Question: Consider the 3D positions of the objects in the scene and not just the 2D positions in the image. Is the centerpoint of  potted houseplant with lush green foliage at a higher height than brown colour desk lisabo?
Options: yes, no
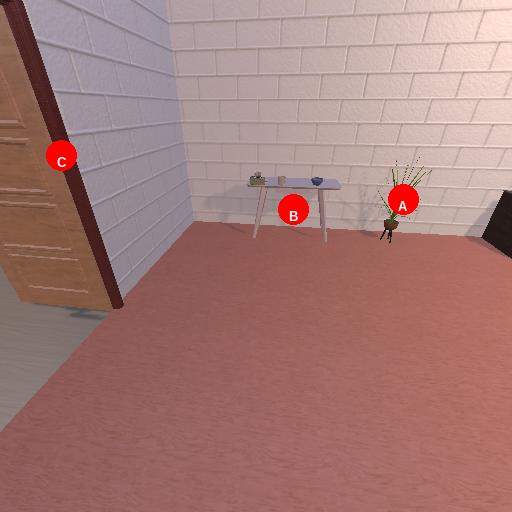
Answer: yes